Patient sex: F
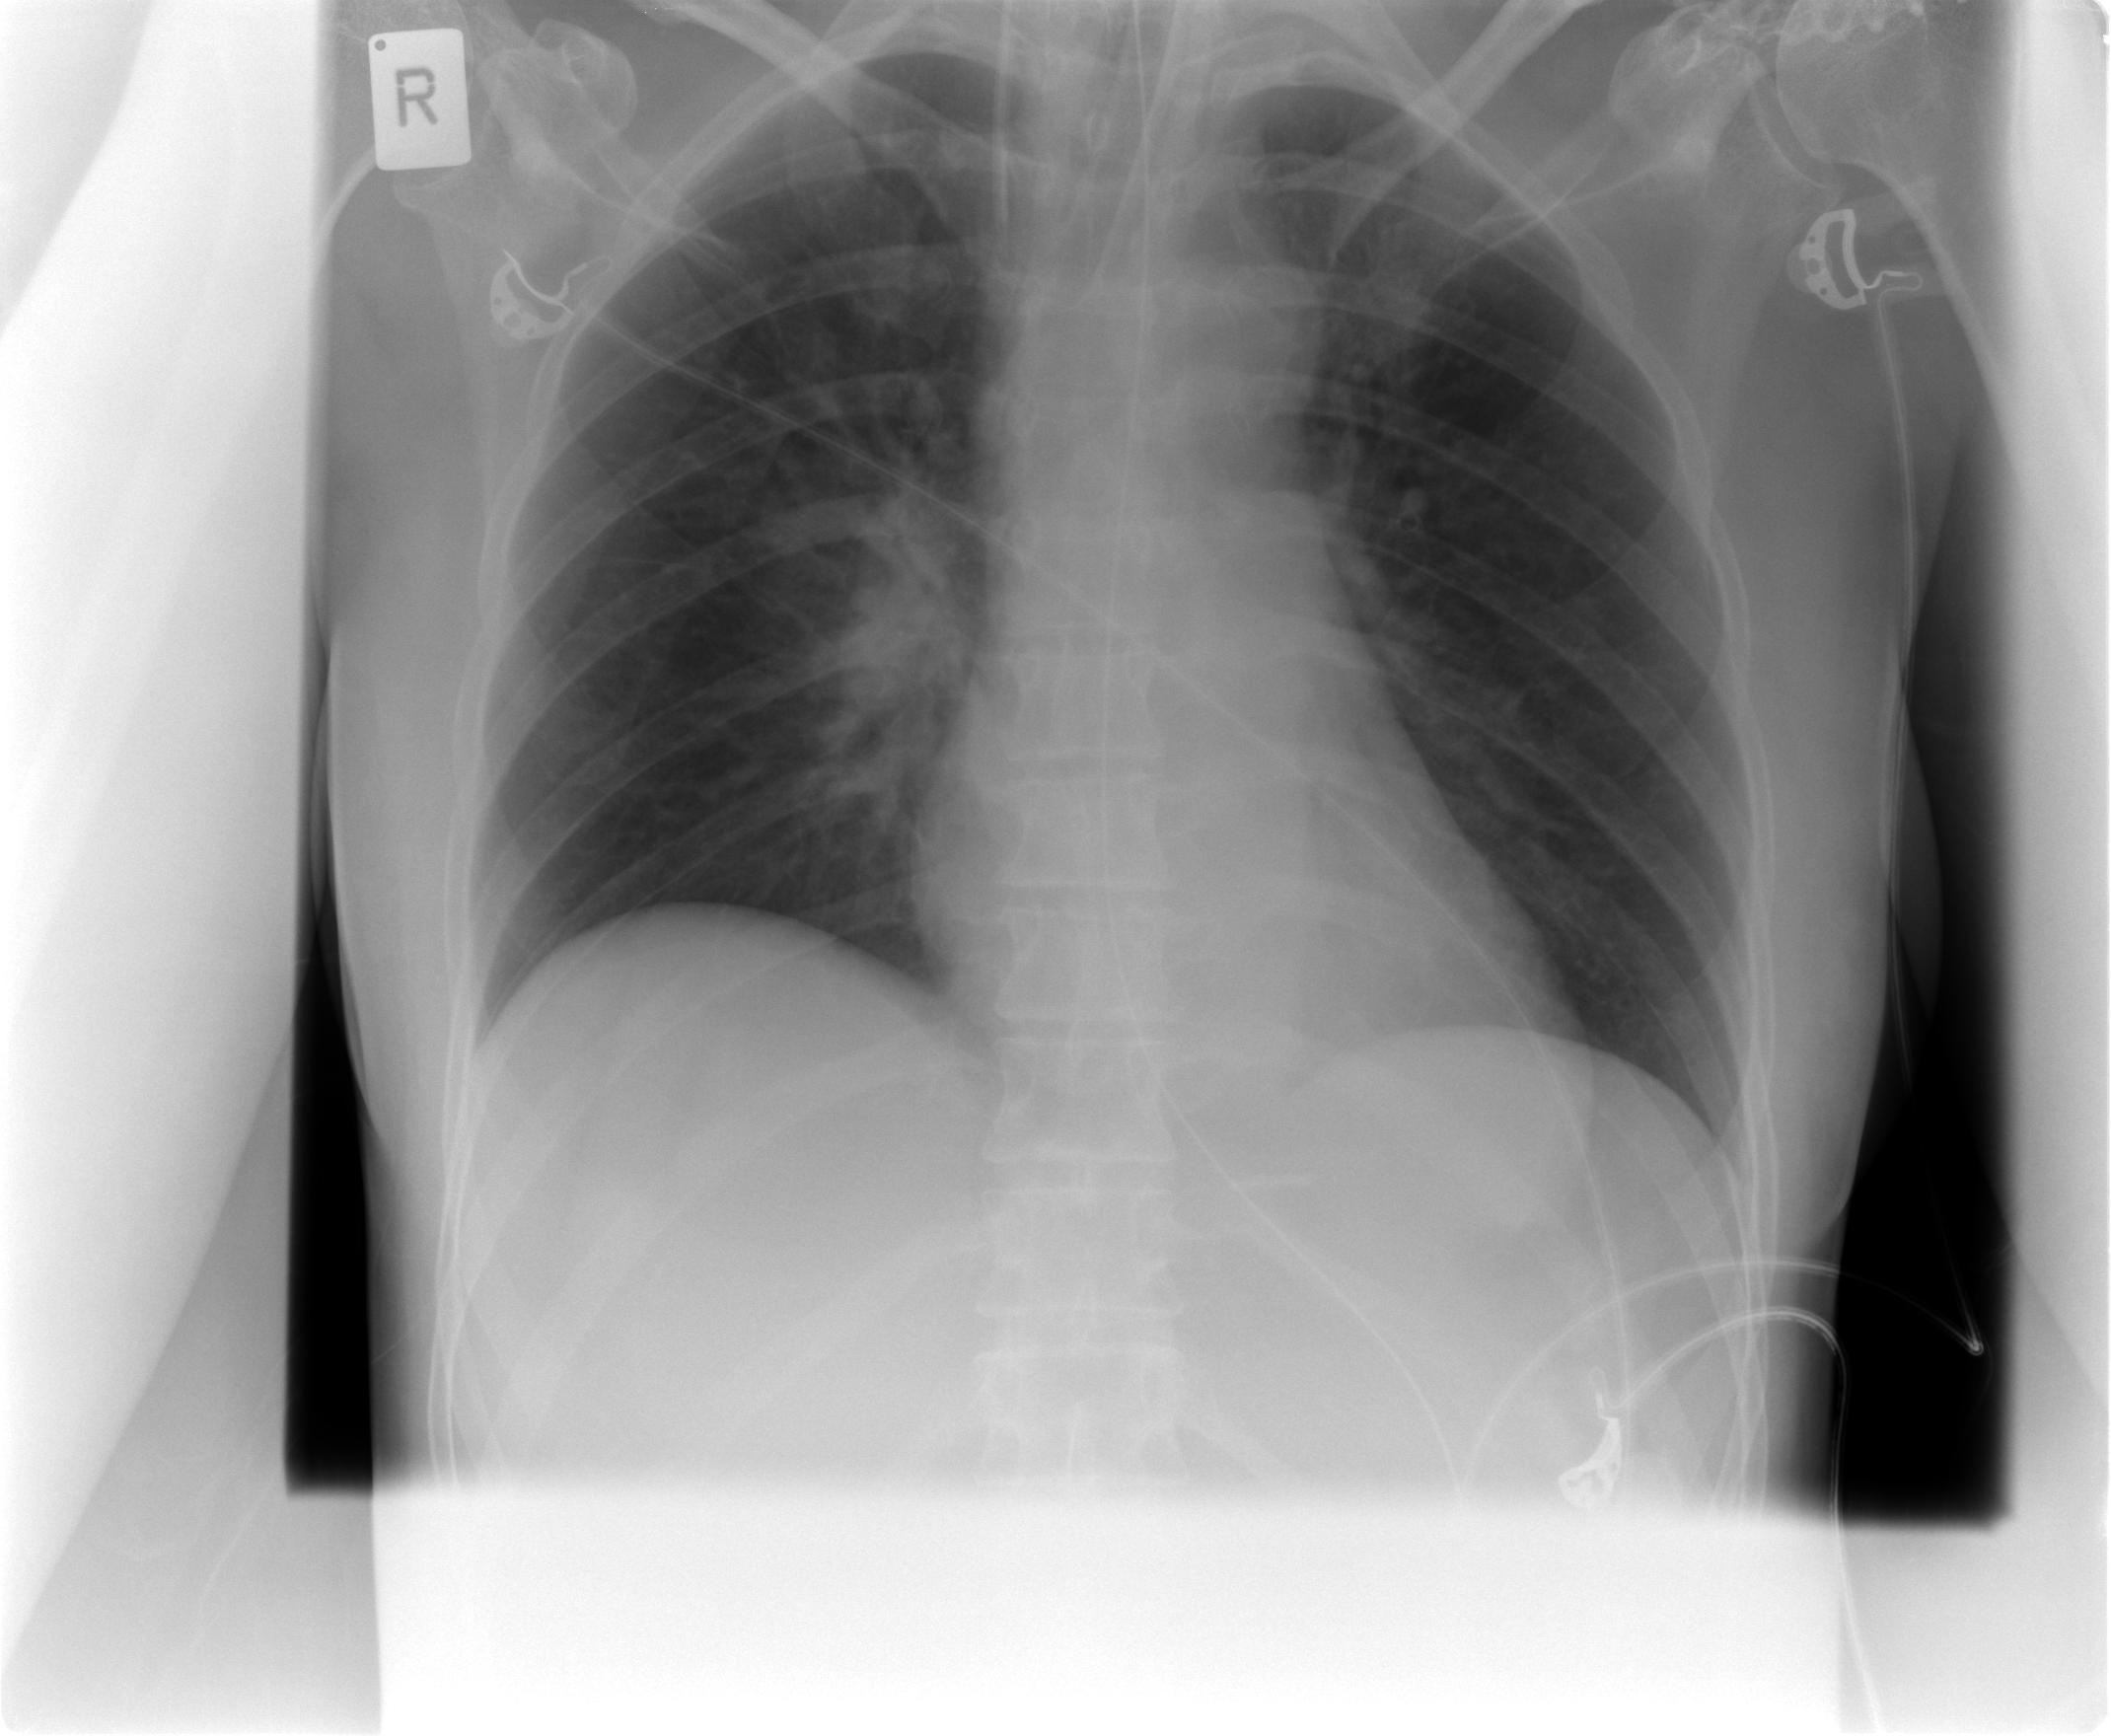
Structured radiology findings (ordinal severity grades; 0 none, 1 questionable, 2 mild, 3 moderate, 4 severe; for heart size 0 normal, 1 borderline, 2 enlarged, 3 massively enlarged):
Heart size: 0
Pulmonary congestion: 2
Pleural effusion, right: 0
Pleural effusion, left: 0
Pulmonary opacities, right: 0
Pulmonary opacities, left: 0
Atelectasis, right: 0
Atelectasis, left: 2